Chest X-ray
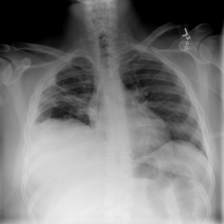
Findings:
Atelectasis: positive
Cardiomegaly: negative
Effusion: negative
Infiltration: positive
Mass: negative
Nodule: negative
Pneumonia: negative
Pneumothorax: negative
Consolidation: negative
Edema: negative
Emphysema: negative
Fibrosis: negative
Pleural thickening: positive
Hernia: negative